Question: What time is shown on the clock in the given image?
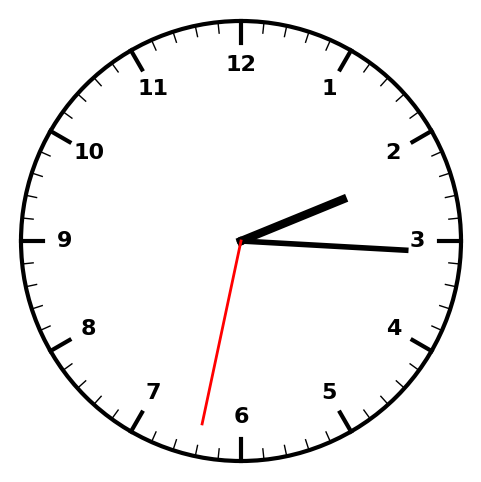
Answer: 02:15:32